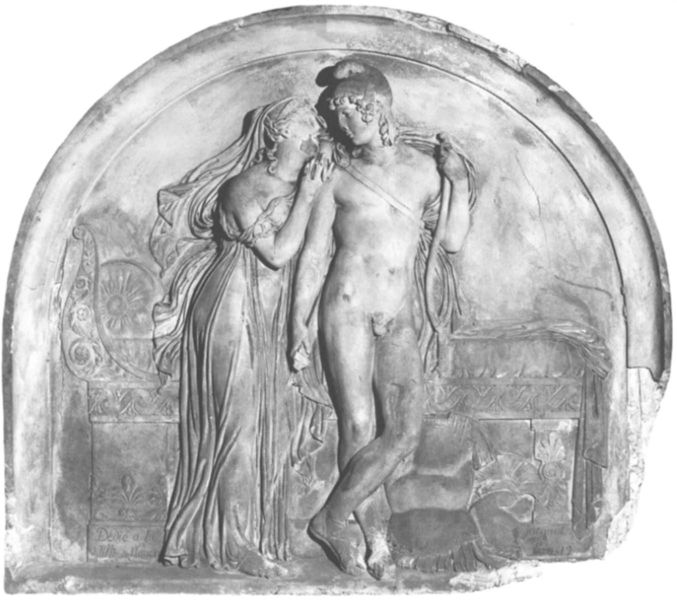
Titel: Paris und Helena
Künstler: Georges Jacquot
Schlagwörter: akt, mann, nackt, nackter, umhang, menschen, frau, kleid, stuhl, hund, schleier, ornament, mütze, rahmen, stein, herr, paar, locken, beine, relief, liebe, bogen, rundbogen, ornamente, bett, penis, panzer, antike, seil, flüstern, helm, mythologie, rüstung, halbrund, liege, liebespaar, brustpanzer, venus, hermes, anlehnen, götterbote, amor, tunika, mars, lager, griechische mythologie, adonis, beschädigt, aphrodite, phrygische mütze, basrelief, geflüster, thorvaldsen, stejem, mrelief